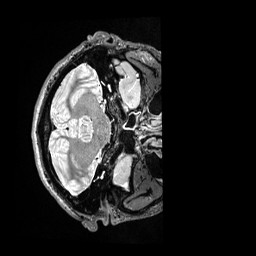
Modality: T2w
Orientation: axial
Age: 21
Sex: male
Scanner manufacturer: siemens
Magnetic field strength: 3 T
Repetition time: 3.2 s
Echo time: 0.564 s